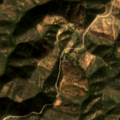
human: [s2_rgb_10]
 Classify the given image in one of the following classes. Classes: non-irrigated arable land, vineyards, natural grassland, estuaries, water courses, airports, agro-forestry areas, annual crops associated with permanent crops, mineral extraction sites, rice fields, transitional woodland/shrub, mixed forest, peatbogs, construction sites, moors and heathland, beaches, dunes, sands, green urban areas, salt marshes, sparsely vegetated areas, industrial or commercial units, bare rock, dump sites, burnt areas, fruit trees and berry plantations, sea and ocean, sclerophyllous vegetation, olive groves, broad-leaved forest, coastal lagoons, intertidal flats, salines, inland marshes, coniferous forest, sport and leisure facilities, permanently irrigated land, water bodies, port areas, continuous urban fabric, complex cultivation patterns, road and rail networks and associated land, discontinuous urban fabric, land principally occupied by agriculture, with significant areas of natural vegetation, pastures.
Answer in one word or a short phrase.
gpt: broad-leaved forest, sclerophyllous vegetation, transitional woodland/shrub